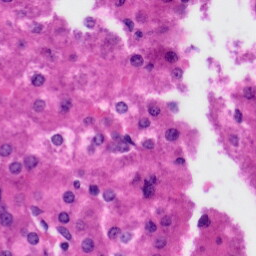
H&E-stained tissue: Liver